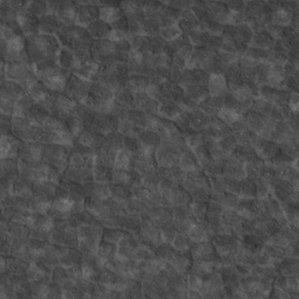
Label: non_frost